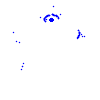
Particle: electron